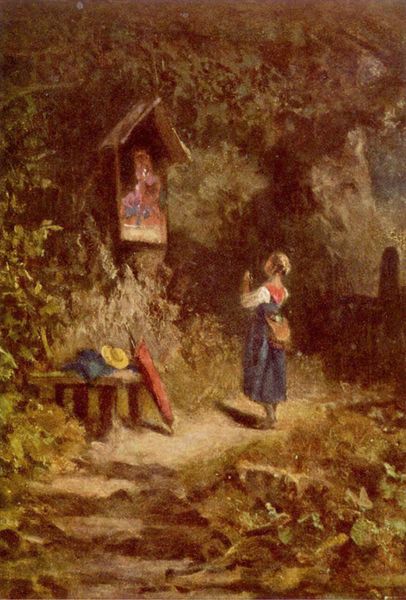
Titel: Betendes Bauernmädchen im Walde
Künstler: Carl Spitzweg
Standort: München
Institution: Privatsammlung
Schlagwörter: baum, berg, blau, gemälde, himmel, kopf, schatten, weiß, wolken, bäume, frauen, gelb, grün, impressionismus, landschaft, mädchen, ocker, äste, braun, frau, grau, haar, hell, hintergrund, holz, hut, kleid, licht, schwarz, strasse, stuhl, gras, regenschirm, rot, schirm, sonnenschirm, tuch, weg, wolke, zaun, beige, malerei, rock, alt, blond, jacke, jung, richter, arm, bluse, steine, bild, hände, öl, erde, natur, strauch, zweige, gatter, pfad, sonne, sträucher, land, haare, realismus, kind, pflanzen, theater, wald, genre, garten, beine, schürze, magd, sitz, zöpfe, bäuerin, feldweg, berge, fels, sonnenlicht, giebel, idylle, bank, füsse, hocker, stille, ölgemälde, treppe, tafel, strohhut, stufen, ölfarbe, sonnenhut, bauer, carl spitzweg, schild, spitzweg, bayern, wandern, geld, lichtung, nadelbaum, tasche, beten, gebet, altar, tracht, biedermeier, andächtig, gefaltete hände, jesus, innig, andacht, betende, kapelle, hain, kitsch, geln, maria, anbetung, glauben, waldweg, mai, umhängetasche, ikone, wanderung, dirndl, hollan, marienbild, bäuerlich, fromm, volksfrömmigkeit, heiligenbild, marterl, rural, mariä, stracuh, wegkreuz, dirndel, materl, chritus, gretel, kinscht, landswahl, muttergotteswinkel, passionsweg, schultertasche, straße schrein, waqnderin, wqald, blätter4, harmonusch, natur baum, trampelspaf, bild wald frieden stille, gebetsstock, alley